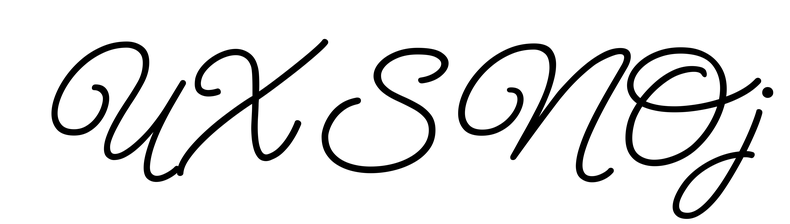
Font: MeowScript-Regular